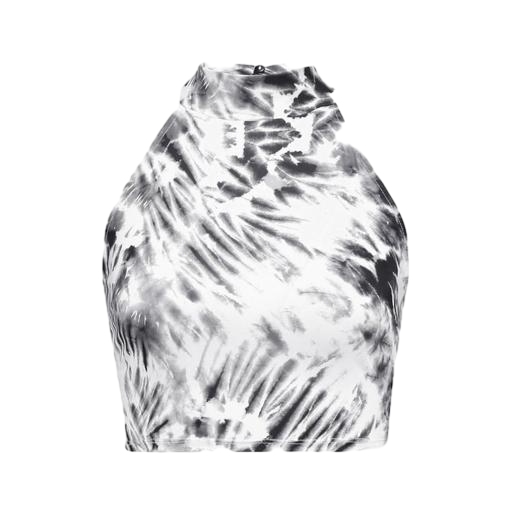
white tie-dye leather top, high neck crop top, white performance tie-dye tank, white background